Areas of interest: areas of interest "Theater"
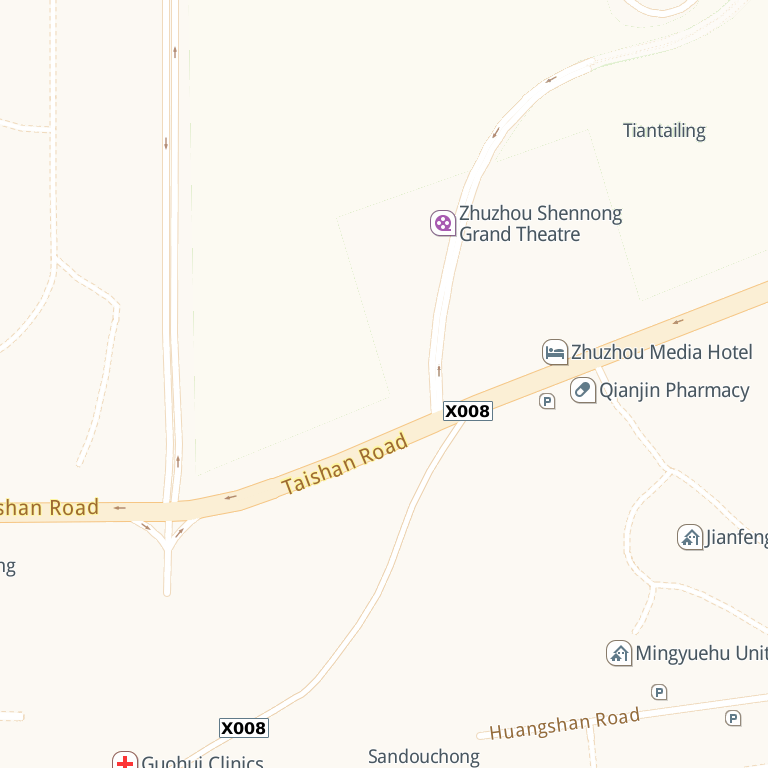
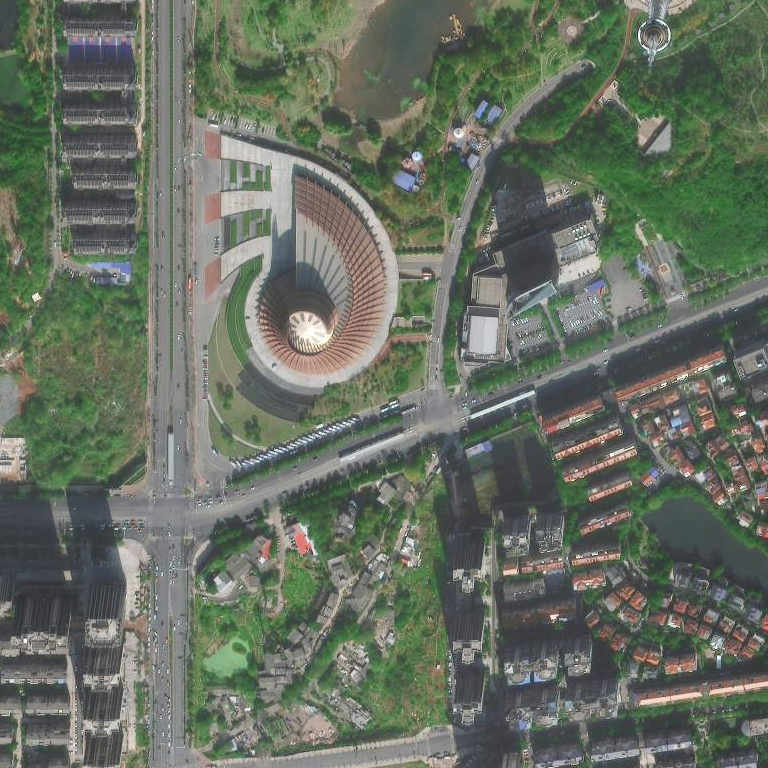